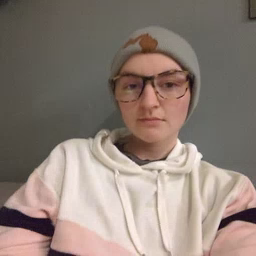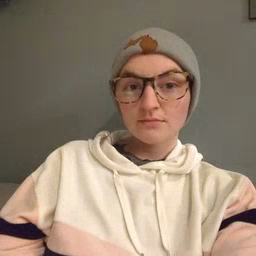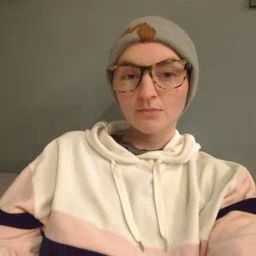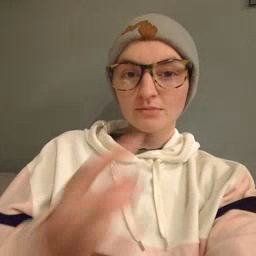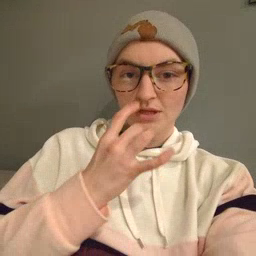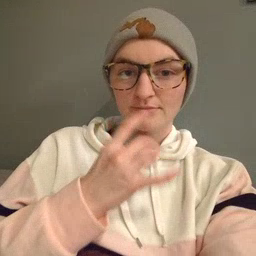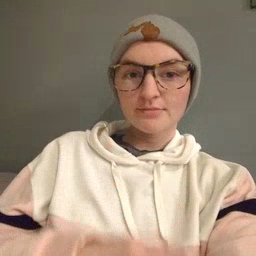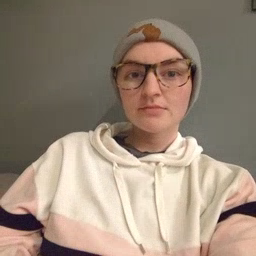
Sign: snack